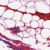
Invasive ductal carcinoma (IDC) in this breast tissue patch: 0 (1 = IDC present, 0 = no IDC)